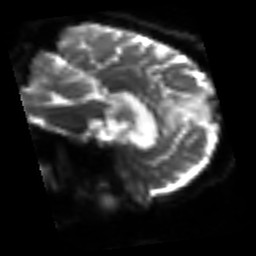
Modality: sbref
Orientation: sagittal
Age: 74
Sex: female
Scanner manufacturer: siemens
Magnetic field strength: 3 T
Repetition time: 3.2 s
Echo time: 0.081 s